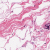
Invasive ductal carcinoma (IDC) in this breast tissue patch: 0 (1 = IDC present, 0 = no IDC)